Question: I am having problems trying to use the jQuery-ui sortable interaction in a graphical tree like structure.
I want to be able to drag the child items from one position in the tree to another position in the tree. Right now I can only move them across the same level.
This is my tree structure:
'''
<div class="parent item">
<div class="data"><span>Parent Item</span></div>
<div class="children">
<div class="item" style="width: 50%;">
<div class="data"><span>Child Item</span></div>
<div class="children">
<div class="item" style="width: 50%;">
<div class="data"><span>Child Item</span></div>
<div class="children">
</div>
</div>
<div class="item" style="width: 50%;">
<div class="data"><span>Child Item</span></div>
<div class="children">
</div>
</div>
</div>
</div>
<div class="item" style="width: 50%;">
<div class="data"><span>Child Item</span></div>
<div class="children">
<div class="item" style="width: 50%;">
<div class="data"><span>Child Item</span></div>
<div class="children">
</div>
</div>
<div class="item" style="width: 50%;">
<div class="data"><span>Child Item</span></div>
<div class="children">
</div>
</div>
</div>
</div>
</div>
</div>
'''
(a screenshot of what it produces)

And here is the jQuery-ui sortable function
'''
$(".children").sortable({
items: ".item",
containment: ".parent",
connectWith: ".children"
});
'''
I have recreated this in CodePen <URL>
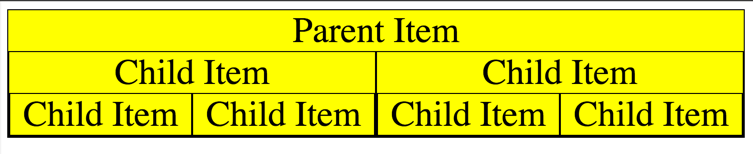
Answer: This may not fully resolve your issue but sortable start working right way...
You should add to class children min-height or overflow, because it height 0 you cant place elements there
'''
.children{
min-height:20px;
}
'''
Additionally I'd like to recommend you use placeholder:
'''
.placeholder{
background:red;
}
'''
and js:
'''
$(".children").sortable({
items: ".item",
containment: ".parent",
connectWith: ".children",
placeholder:'placeholder'
});
'''